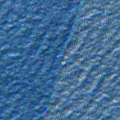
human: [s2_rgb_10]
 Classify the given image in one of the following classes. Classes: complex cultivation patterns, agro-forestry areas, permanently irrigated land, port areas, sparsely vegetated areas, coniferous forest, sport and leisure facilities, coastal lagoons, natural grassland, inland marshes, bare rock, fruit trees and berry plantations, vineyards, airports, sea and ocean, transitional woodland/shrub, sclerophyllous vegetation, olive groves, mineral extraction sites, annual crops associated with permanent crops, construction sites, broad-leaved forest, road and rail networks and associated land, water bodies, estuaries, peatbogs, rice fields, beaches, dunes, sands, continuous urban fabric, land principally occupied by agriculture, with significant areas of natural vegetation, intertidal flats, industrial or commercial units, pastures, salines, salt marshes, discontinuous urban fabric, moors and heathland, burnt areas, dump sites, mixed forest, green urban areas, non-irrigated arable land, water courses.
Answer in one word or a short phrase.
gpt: sea and ocean